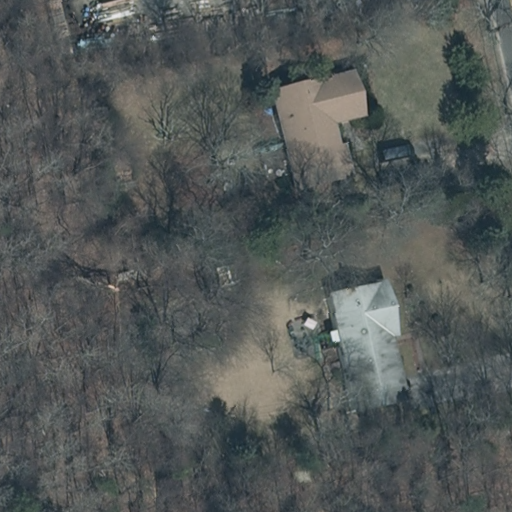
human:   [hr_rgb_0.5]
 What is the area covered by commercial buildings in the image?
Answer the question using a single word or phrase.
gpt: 0m2

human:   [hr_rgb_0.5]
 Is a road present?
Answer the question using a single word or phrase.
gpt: yes

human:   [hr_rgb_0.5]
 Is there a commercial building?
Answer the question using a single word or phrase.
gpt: no

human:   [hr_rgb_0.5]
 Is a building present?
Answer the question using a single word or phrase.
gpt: yes

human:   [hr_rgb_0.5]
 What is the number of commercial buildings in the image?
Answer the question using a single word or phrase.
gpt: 0

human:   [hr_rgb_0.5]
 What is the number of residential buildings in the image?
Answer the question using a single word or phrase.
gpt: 2

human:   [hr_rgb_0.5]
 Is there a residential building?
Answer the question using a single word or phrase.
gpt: yes

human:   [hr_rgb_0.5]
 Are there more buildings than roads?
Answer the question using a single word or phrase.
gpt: yes

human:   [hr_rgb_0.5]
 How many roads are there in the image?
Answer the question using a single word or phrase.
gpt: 1

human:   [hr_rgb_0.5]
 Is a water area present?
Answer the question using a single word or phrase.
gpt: no

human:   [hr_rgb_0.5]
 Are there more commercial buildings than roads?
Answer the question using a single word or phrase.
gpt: no

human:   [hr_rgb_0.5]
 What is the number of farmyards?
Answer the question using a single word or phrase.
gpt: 0

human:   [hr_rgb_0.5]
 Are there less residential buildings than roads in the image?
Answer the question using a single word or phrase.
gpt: no

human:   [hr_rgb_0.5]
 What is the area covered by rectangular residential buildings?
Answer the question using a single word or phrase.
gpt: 0m2

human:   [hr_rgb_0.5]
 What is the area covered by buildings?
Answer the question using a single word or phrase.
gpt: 609m2

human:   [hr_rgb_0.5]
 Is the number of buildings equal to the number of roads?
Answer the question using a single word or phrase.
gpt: no

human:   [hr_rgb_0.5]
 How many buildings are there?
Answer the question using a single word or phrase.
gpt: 2

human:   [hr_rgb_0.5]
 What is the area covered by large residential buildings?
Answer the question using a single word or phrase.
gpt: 0m2

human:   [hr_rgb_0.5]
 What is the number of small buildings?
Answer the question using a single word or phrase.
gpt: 0

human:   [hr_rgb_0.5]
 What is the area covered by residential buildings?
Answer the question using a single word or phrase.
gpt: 609m2

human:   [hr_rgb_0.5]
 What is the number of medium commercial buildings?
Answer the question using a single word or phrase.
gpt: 0

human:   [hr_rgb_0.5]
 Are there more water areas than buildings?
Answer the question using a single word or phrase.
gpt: no

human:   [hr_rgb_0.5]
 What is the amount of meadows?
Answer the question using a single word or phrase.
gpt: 0

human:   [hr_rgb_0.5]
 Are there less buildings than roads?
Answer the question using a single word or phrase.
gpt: no

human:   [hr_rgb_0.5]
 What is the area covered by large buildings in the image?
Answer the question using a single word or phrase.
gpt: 0m2

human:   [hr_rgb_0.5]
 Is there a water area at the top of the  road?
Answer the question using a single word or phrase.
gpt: no

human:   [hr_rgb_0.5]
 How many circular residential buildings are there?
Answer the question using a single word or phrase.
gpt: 0

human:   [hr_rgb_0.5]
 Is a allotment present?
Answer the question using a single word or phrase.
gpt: no

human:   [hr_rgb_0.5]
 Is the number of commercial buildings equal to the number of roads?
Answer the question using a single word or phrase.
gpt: no

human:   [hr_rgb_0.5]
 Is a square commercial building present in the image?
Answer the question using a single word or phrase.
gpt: no

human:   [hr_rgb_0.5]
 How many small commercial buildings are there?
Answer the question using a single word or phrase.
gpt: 0

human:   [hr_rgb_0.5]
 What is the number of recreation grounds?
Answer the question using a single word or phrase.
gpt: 0

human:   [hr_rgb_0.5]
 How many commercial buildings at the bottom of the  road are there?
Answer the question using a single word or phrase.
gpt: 0

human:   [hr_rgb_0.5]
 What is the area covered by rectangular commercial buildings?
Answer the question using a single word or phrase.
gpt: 0m2

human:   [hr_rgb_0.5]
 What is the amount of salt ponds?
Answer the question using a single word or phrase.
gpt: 0

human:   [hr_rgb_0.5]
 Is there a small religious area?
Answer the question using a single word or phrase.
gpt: no

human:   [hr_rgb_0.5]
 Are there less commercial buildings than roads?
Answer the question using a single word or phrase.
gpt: yes

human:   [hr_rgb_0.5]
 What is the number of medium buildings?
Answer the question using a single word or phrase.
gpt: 2

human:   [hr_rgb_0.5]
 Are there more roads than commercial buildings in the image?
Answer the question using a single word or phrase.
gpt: yes

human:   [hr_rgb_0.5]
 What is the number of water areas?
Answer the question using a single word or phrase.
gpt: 0

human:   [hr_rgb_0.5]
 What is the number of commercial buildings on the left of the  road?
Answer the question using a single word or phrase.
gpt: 0

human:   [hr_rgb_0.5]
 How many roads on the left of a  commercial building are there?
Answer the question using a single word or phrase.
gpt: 0

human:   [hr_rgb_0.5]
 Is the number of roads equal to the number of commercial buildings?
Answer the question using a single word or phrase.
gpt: no

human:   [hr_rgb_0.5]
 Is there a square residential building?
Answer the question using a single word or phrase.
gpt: no

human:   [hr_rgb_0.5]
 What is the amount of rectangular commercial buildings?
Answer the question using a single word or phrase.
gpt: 0

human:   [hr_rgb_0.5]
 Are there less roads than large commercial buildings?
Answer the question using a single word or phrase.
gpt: no

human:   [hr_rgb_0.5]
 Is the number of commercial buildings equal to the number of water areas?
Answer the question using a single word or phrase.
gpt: yes

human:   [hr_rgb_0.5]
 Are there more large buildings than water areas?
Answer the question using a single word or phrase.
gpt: no

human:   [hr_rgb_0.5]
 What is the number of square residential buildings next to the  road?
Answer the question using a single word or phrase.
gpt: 0

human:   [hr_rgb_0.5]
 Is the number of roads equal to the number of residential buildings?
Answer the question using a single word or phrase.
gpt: no

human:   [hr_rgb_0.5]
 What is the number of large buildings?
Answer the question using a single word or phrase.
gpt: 0

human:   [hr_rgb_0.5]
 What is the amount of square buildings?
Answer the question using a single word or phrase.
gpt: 0

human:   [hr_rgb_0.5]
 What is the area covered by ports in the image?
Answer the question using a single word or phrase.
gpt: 0m2

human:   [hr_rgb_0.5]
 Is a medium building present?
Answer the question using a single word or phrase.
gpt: yes

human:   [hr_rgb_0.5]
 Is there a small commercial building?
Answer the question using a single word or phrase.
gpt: no

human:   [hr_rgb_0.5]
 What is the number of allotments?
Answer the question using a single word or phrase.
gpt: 0

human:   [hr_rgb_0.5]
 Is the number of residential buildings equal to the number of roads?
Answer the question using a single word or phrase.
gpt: no

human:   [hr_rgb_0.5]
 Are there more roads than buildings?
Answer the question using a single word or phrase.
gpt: no

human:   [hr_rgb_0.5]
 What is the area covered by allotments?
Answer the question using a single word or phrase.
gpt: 0m2

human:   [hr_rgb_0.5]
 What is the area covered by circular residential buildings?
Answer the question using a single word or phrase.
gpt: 0m2

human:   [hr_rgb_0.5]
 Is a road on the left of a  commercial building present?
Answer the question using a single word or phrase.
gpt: no

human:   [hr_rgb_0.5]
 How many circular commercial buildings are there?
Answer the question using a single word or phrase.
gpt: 0

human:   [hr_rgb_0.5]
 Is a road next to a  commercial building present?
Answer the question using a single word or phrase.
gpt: no

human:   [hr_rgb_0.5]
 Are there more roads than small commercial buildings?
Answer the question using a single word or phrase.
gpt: yes